Question: I'm fairly new to this, been writing code for ~3 months and now I have to make a dice game for a group project.
So far, the console shows what I expect it to show (5 random dice values)

But what I want to do to improve it is to show an actual die instead of an individual number, like
These are the functions I've written so far for this part (for a separate header):
'''
///Lanza los dados
void cargarCubilete(int v[], int tam, int limite){
int i;
srand(time(NULL));
for( i=0; i<tam; i++ ){
v[i]=(rand()%limite)+1;
}
}
///MUESTRA EL CUBILETE
void mostrarCubilete(int v[], int tam){
int i;
for(i=0;i<tam;i++){
cout<<v[i]<<" ";
}
}
'''
Any tips on how to do it?
Thanks!
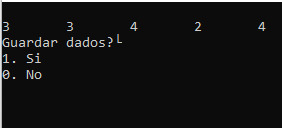
Answer: > But what I want to do to improve it is to show an actual die instead
of an individual number, like
Note those characters are non-ASCII. So to make it work you have to take care of encoding of characters (encoding) for each step (source, building, running on some specific system). At final step terminal used has to have locale set in such way this characters are covered (not all encodings have this characters) and also font used by this terminal program have to have those characters.
So there is a lot of places where something may went wrong, see some <URL> if you need more details.
Most common encoding is UTF-8 so es a result this characters are not single byte, so the have to be kept in code as some form string.
For example this is working fine:
'''
#include <array>
#include <iostream>
#include <string>
#include <string_view>
#include <vector>
#include <random>
using namespace std::literals;
constexpr std::array DiceSides {
""sv, ""sv, ""sv, ""sv, ""sv, ""sv
};
int main()
{
// std::locale::global(std::locale{"<locale used for exacutable>"});
std::random_device rd;
std::mt19937 gen(rd());
std::uniform_int_distribution<> dice(1, 6);
std::cout.imbue(std::locale(""));
for (size_t i = 0; i < 20; ++i) {
auto x = dice(gen);
std::cout << i + 1 << ": " << x << " = " << DiceSides[x - 1] << '
';
}
return 0;
}
'''
<URL>